Here is the time-frequency (STFT) view of a rotor kit's vibration measurement. What is the most likely rotor condition (normal, misalignment, unbalance, looseness)?
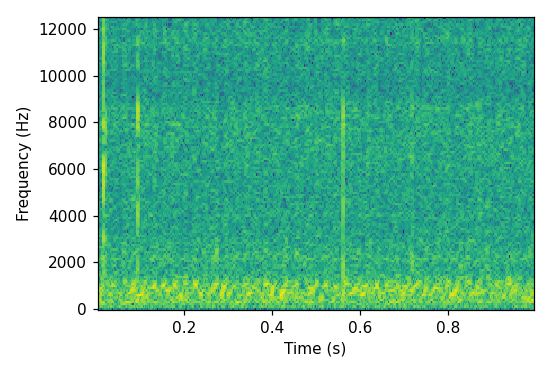
Answer: unbalance